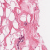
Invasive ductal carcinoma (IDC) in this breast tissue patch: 0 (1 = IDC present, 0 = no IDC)